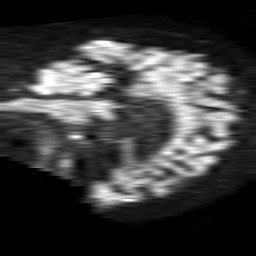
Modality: TRACE
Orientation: sagittal
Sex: female
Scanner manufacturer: philips
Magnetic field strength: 1.5 T
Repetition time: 4.6 s
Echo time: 0.08631 s